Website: macys
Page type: cart
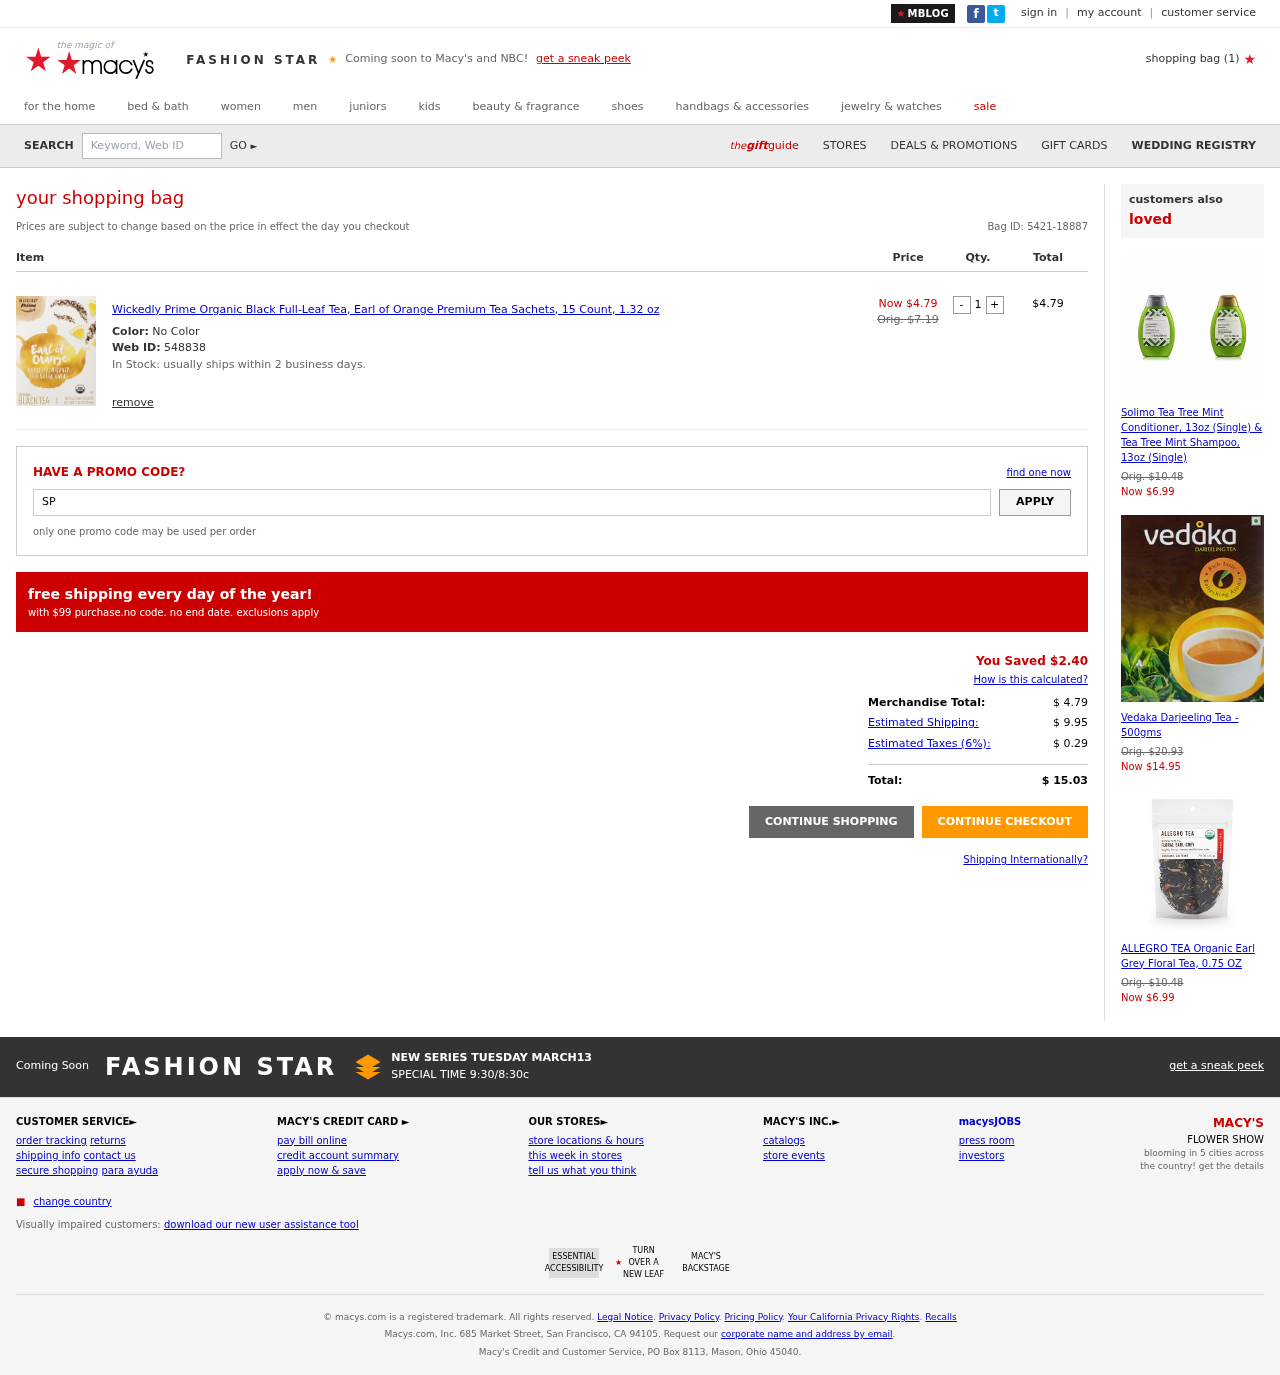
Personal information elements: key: PII_PROMO_CODE
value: SPRING05
Product elements: key: PRODUCT1_NAME
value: Wickedly Prime Organic Black Full-Leaf Tea, Earl of Orange Premium Tea Sachets, 15 Count, 1.32 oz
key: PRODUCT1_PRICE
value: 4.79
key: PRODUCT1_QUANTITY
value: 1
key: PRODUCT2_NAME
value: Solimo Tea Tree Mint Conditioner, 13oz (Single) & Tea Tree Mint Shampoo, 13oz (Single)
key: PRODUCT2_PRICE
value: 6.99
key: PRODUCT3_NAME
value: Vedaka Darjeeling Tea - 500gms
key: PRODUCT3_PRICE
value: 14.95
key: PRODUCT4_NAME
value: ALLEGRO TEA Organic Earl Grey Floral Tea, 0.75 OZ
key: PRODUCT4_PRICE
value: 6.99
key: PRODUCT1_SKU
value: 548838
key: PRODUCT1_ORIGINAL_PRICE
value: Orig. $7.19
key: PRODUCT1_TOTAL
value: $4.79
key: PRODUCT2_ORIGINAL_PRICE
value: Orig. $10.48
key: PRODUCT3_ORIGINAL_PRICE
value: Orig. $20.93
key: PRODUCT4_ORIGINAL_PRICE
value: Orig. $10.48
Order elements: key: ORDER_NUM_ITEMS
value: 1
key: ORDER_ID
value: Bag ID: 5421-18887
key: ORDER_SAVINGS
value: $2.40
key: ORDER_SUBTOTAL
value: $ 4.79
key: ORDER_SHIPPING_COST
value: $ 9.95
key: ORDER_TAX
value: $ 0.29
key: ORDER_TOTAL
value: $ 15.03